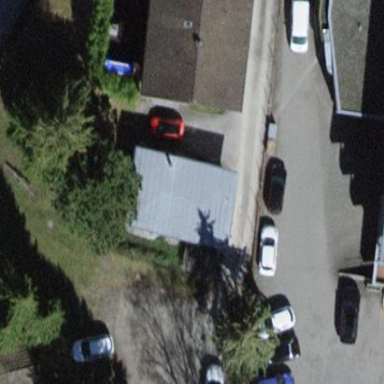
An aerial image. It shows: Shed building.